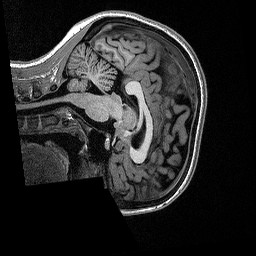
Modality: T1w
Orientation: sagittal
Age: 23
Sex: female
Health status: healthy
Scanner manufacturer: siemens
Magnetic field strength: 1.5 T
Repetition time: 2.73 s
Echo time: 0.00357 s